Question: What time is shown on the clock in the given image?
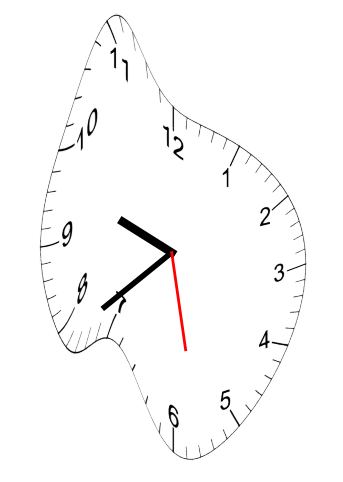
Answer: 09:38:28